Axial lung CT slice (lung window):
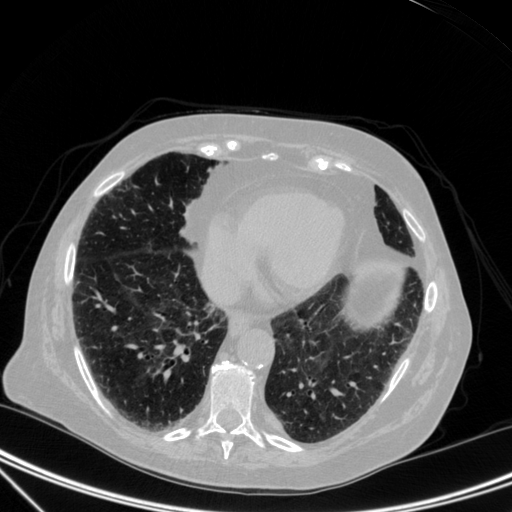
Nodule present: no